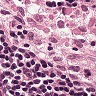
Metastatic tissue present: no